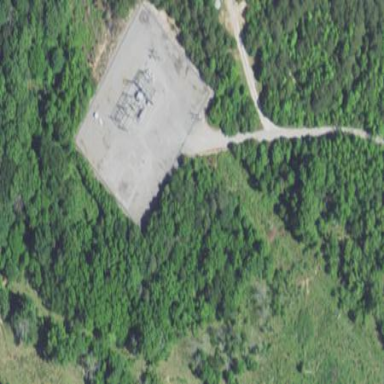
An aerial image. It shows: Distribution level power substation surrounded by fence.